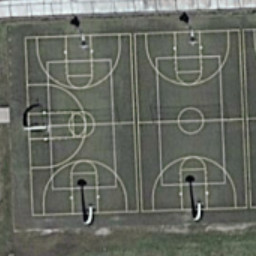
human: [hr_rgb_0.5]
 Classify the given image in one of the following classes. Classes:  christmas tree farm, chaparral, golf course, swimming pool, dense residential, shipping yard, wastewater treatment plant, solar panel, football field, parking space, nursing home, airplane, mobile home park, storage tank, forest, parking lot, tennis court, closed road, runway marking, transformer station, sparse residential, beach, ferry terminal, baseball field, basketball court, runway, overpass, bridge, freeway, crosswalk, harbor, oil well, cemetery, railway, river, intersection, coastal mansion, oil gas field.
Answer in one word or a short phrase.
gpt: basketball court